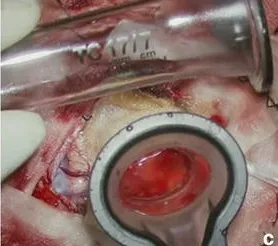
Intraoperative photographs of the mass resection procedure. C; Insertion of clear plastic sheath (ViewSite) into the brain.
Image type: medical_photograph (other_medical_photograph)